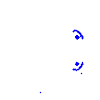
Particle: kaon